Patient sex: M
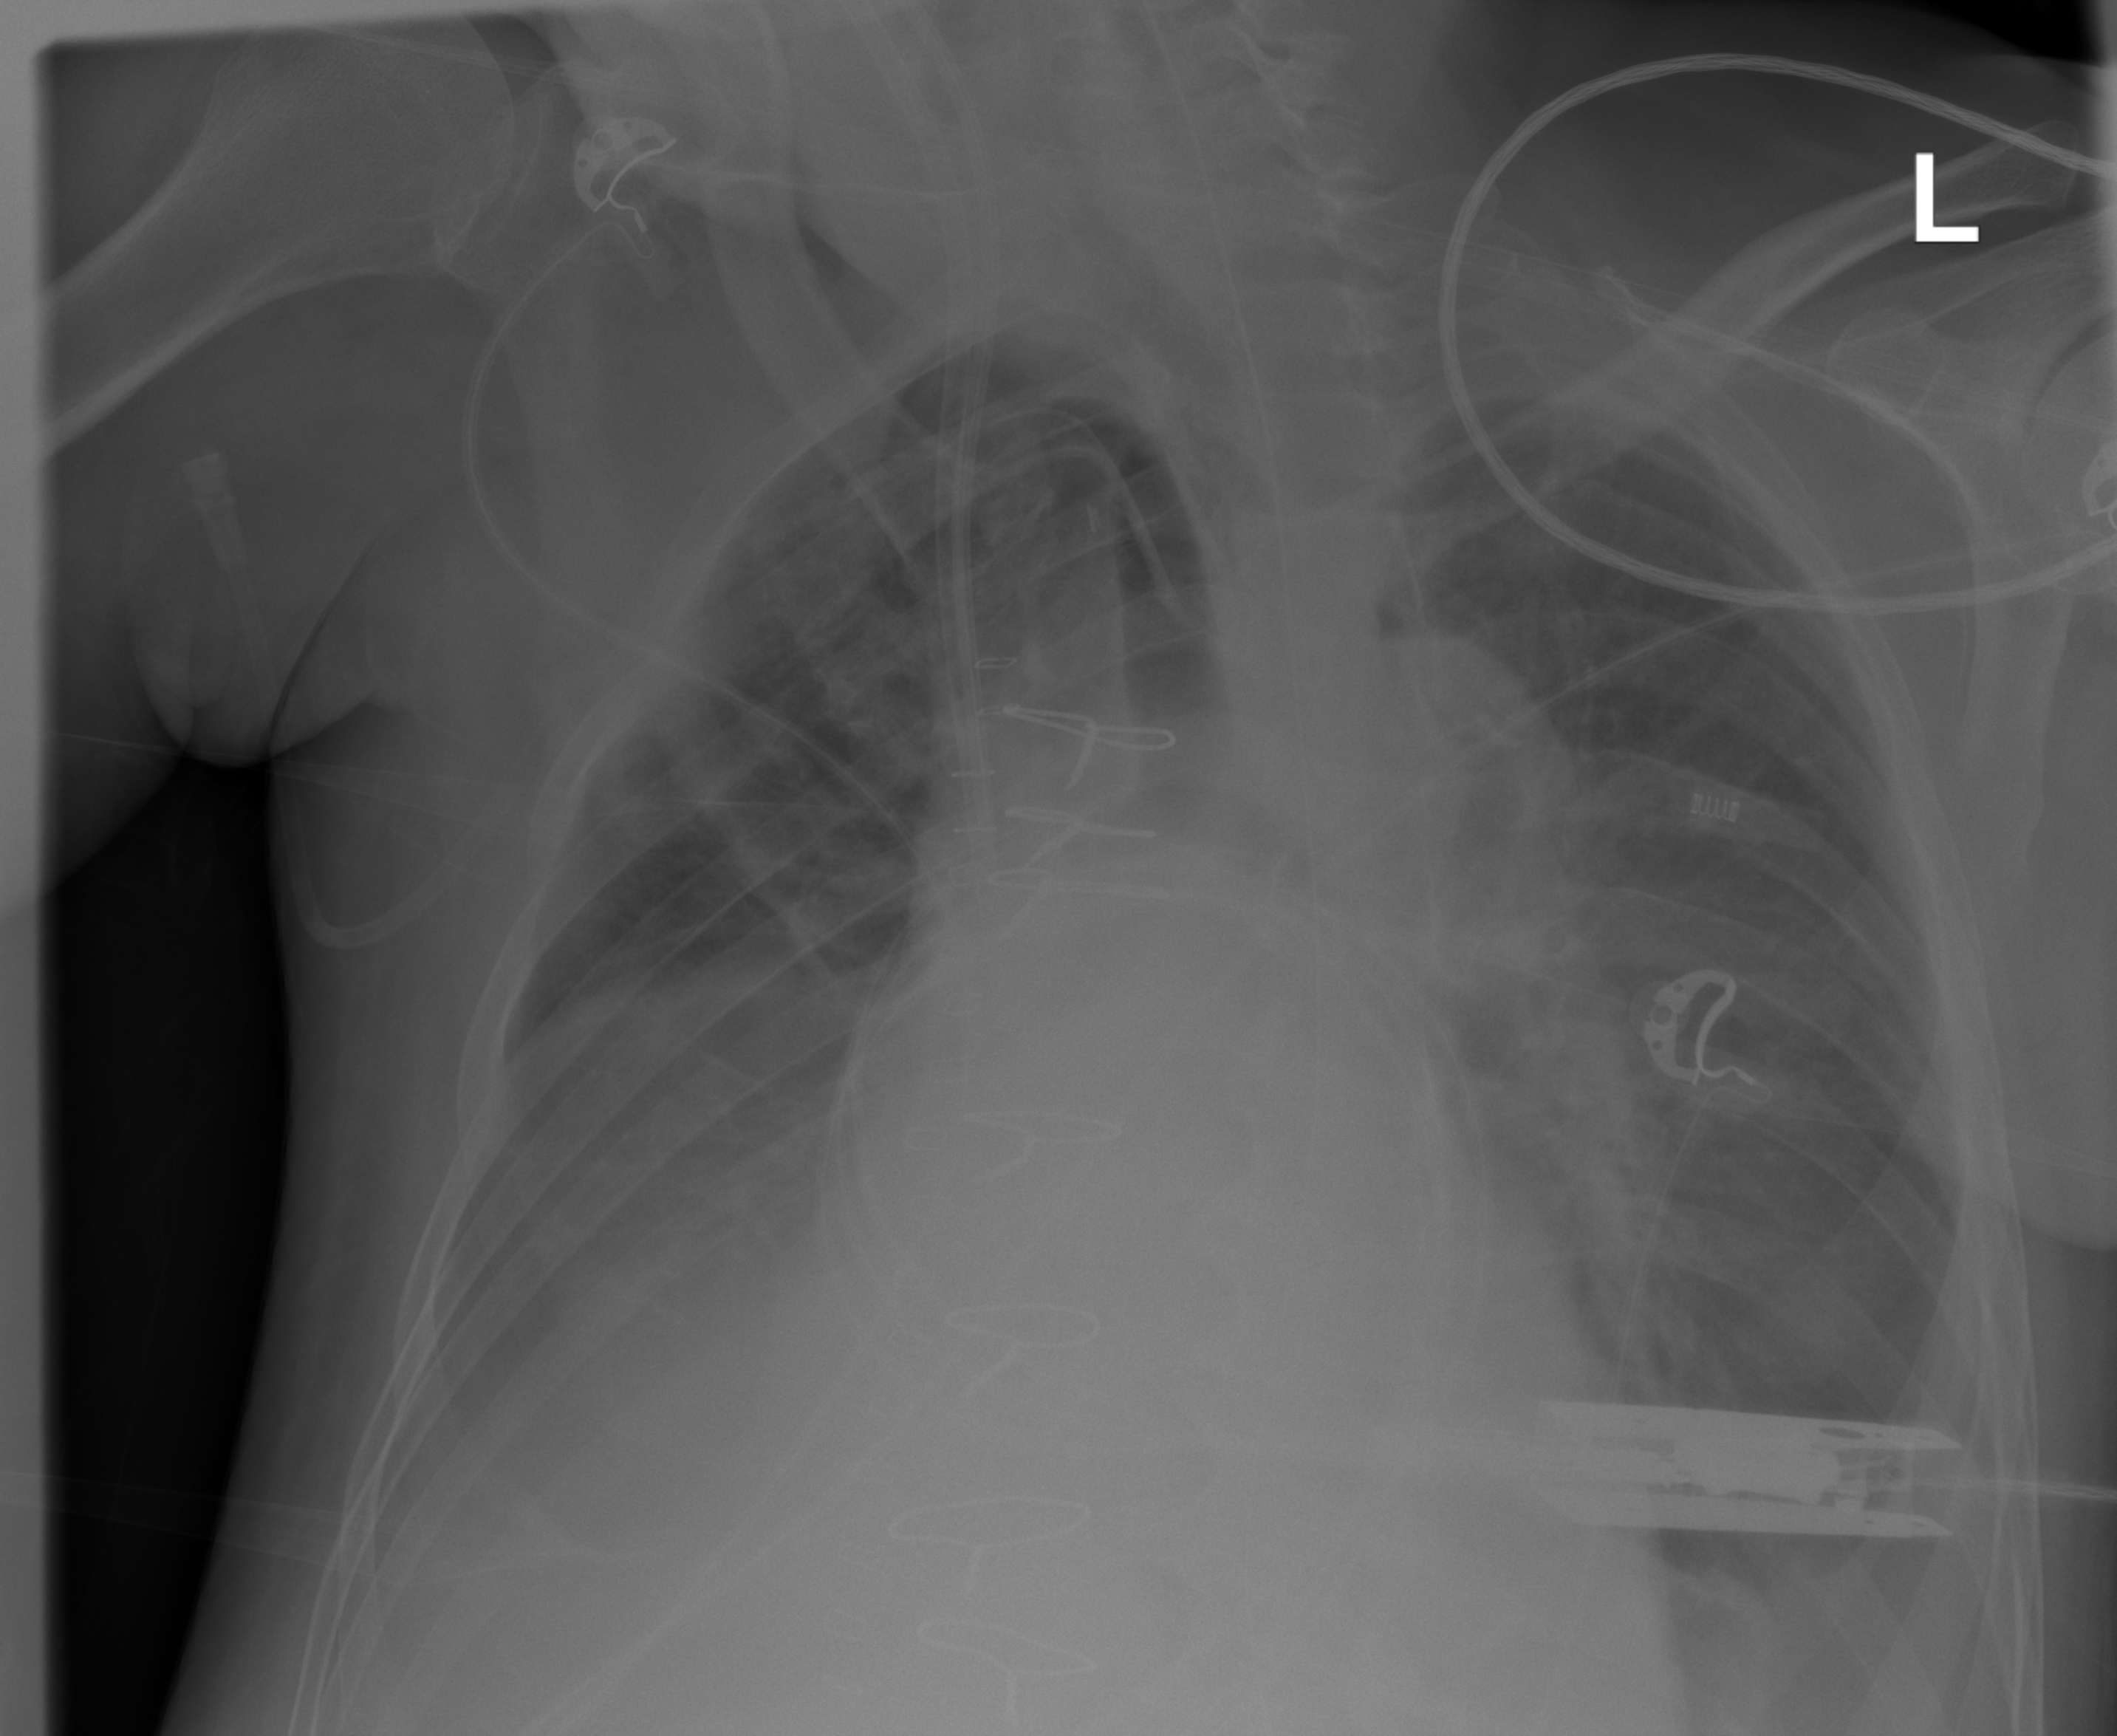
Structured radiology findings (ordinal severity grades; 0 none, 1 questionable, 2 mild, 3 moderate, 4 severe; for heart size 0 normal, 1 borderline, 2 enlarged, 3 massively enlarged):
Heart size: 1
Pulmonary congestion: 2
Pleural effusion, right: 2
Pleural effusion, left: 2
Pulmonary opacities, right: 2
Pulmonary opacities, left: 2
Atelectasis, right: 2
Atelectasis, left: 2